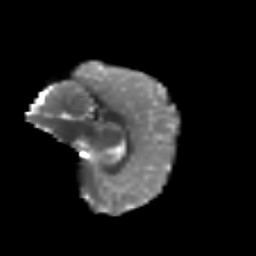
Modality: T2w
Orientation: sagittal
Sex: female
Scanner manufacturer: siemens
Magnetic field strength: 3 T
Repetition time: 5 s
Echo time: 0.071 s